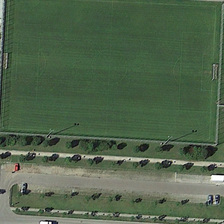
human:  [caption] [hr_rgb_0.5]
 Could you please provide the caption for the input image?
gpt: several lines of green trees are near a football field .

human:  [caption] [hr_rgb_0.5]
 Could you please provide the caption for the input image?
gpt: two buildings and the road around the playground .

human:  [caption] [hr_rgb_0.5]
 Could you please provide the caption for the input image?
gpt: the playground consists of a red track and a green football field .

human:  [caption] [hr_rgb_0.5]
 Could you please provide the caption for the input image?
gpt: several lines of green trees are near a football field .

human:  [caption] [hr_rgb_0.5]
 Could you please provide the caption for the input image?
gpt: the playground consists of a red track and a green football field .